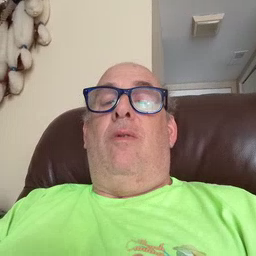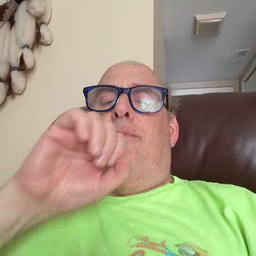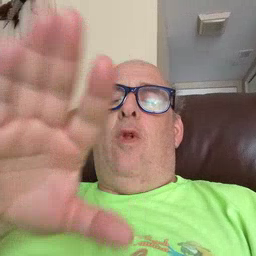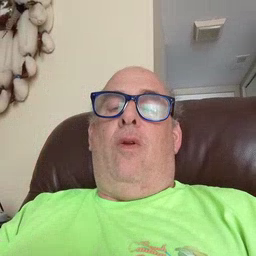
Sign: blow